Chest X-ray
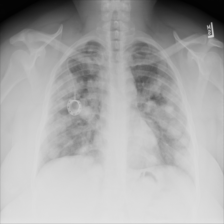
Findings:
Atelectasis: negative
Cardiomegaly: negative
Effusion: negative
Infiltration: negative
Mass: negative
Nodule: negative
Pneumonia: negative
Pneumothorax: negative
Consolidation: negative
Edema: negative
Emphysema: negative
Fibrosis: negative
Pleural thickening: negative
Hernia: negative